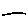
Label: line